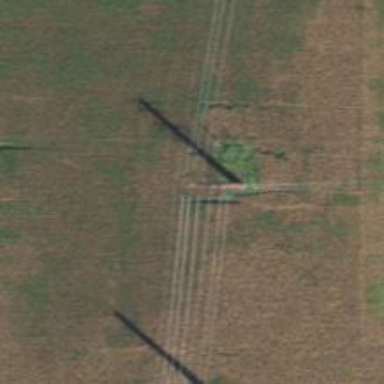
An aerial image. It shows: Power tower.